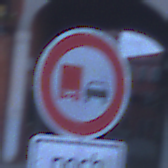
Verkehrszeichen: UeberholverbotKraftfahrzeuge
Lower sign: LaengeEinerStrecke4
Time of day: Dawn
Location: Outdoor (Urban)
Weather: PartlyCloudy
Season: NotSpecified
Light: Natural